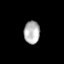
Tissue: lung
Cell type: Fibroblasts
Senescence score: 0.5924
Nuclear area (px): 356
Mean DAPI intensity: 179.225